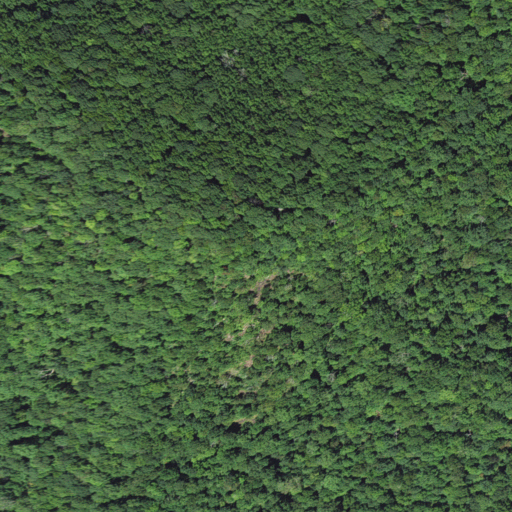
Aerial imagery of mountain in North Carolina named Buzzard Knob containing only deciduous forest